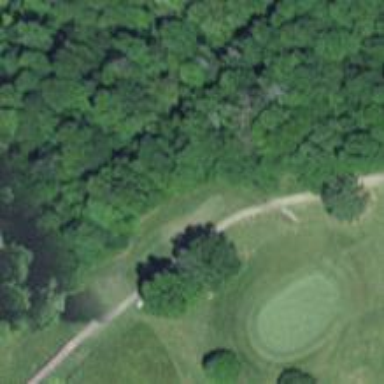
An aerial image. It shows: Golf hole.